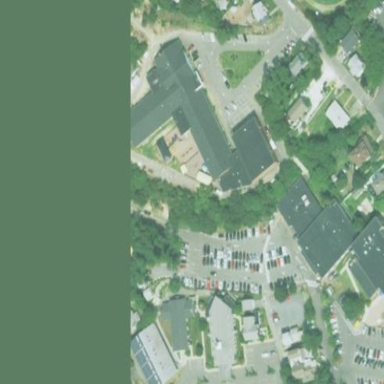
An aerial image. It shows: School.